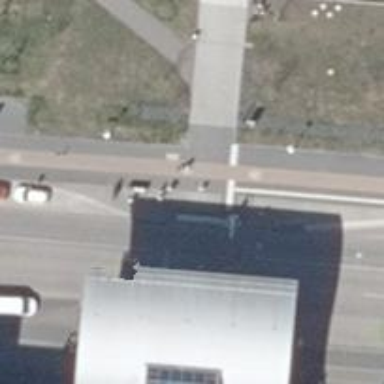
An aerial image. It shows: Grey path with orange cycleway.